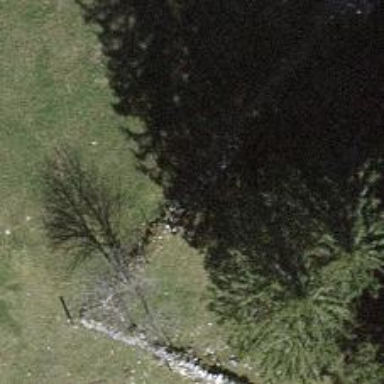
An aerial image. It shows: Dry stone wall barrier.